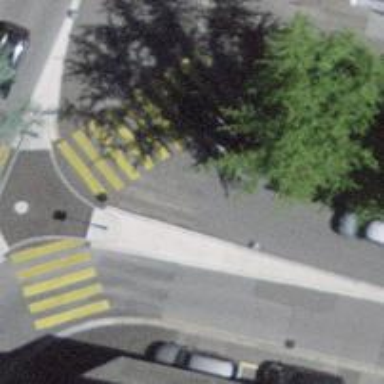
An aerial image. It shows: Zebra crossing on the road.